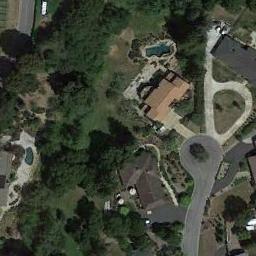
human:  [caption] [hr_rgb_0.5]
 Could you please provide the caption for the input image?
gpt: There are several houses of various sizes and many green trees in a sparse residential area .

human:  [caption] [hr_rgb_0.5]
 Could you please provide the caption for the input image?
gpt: The sparse residential  is surrounded by trees .

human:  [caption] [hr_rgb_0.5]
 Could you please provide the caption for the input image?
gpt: The sparse residential is on the grass next to some trees and a road .

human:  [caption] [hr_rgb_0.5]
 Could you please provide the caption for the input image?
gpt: A path leads to this house with black roof .

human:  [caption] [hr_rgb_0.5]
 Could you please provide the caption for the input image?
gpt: A sparse residential area with many green trees and several buildings .